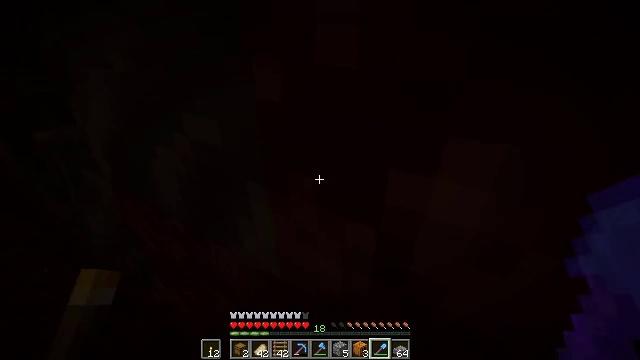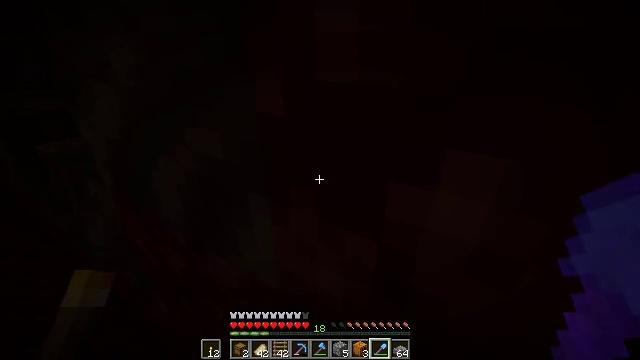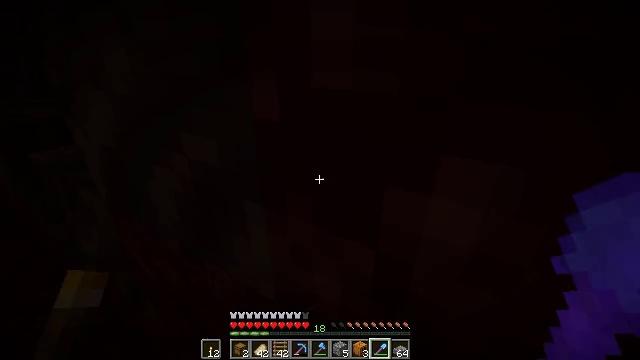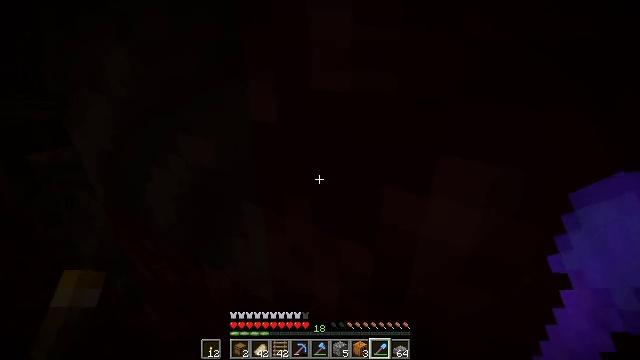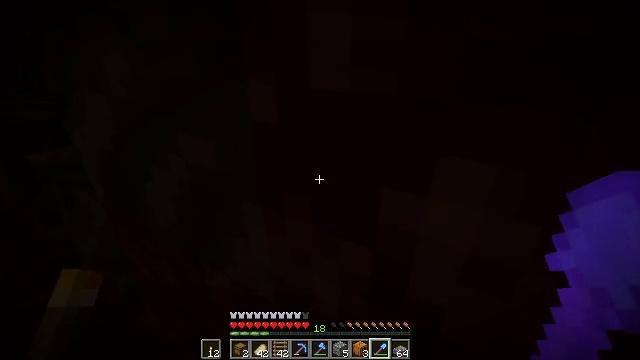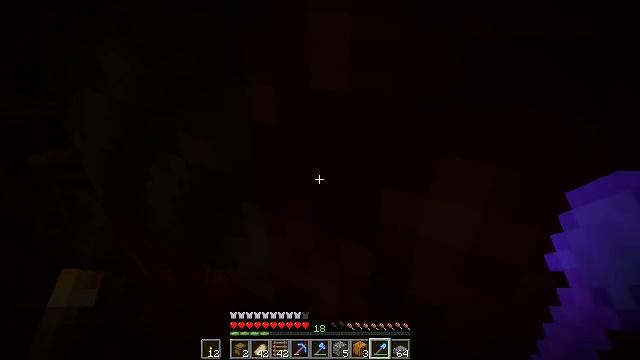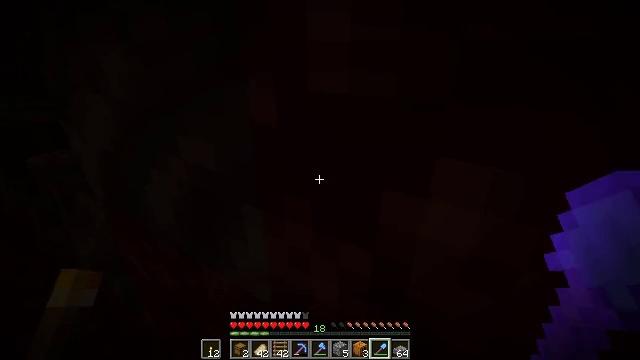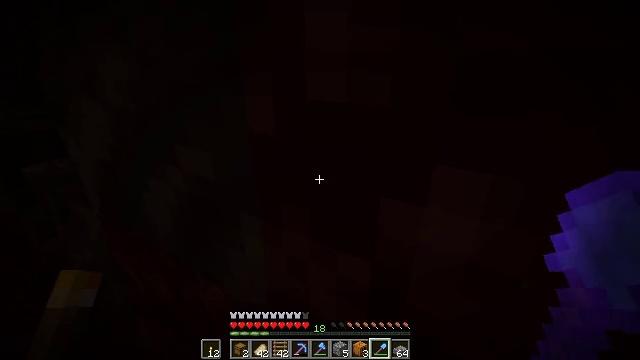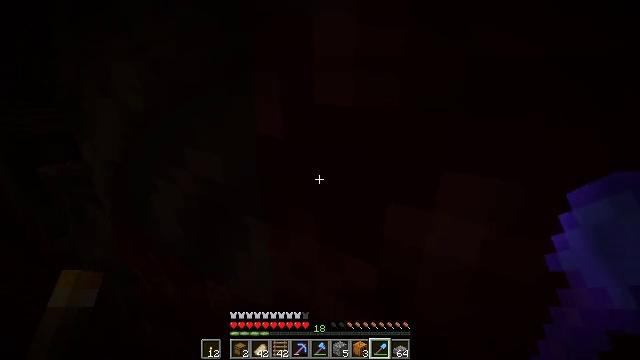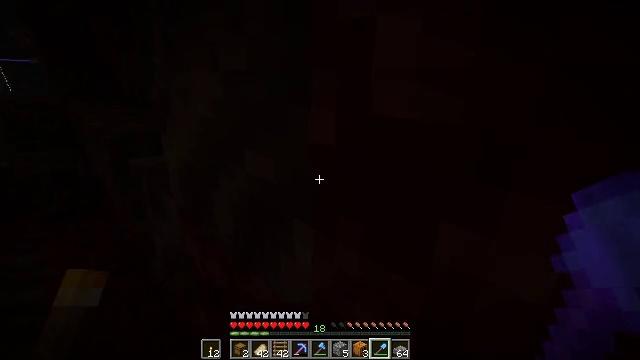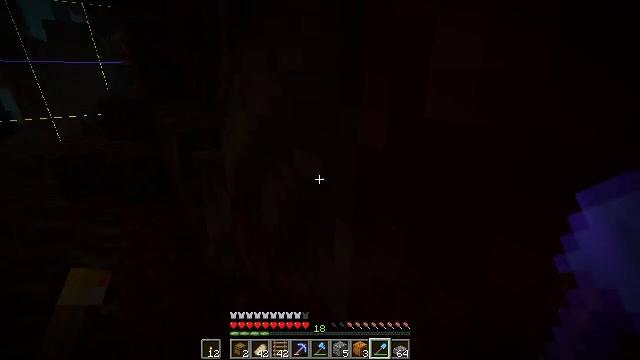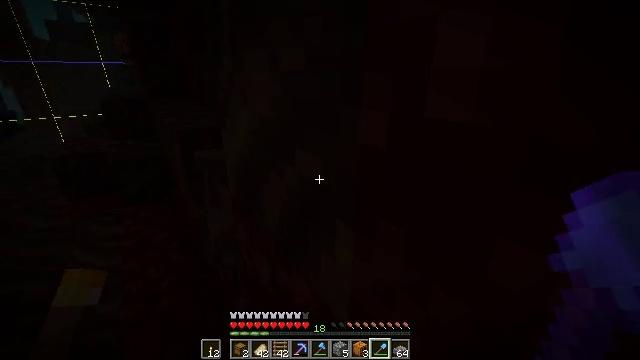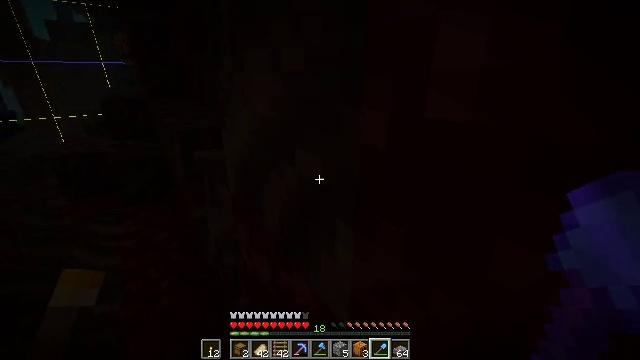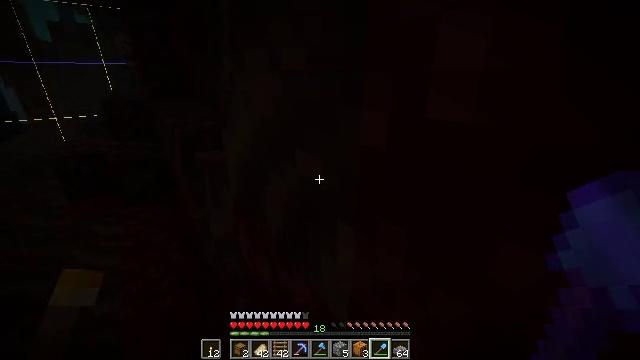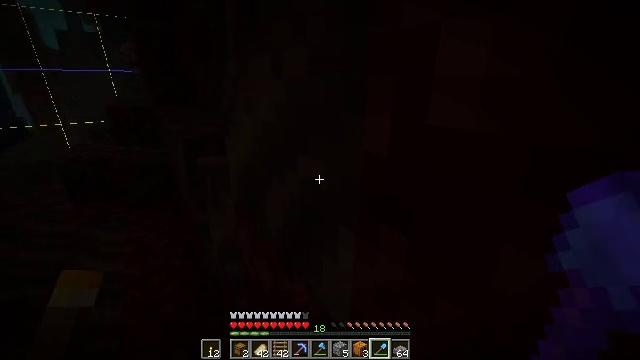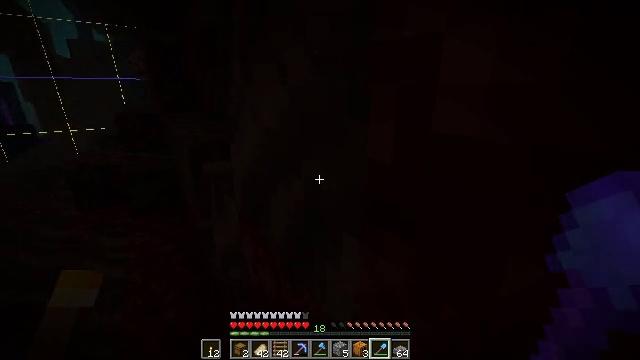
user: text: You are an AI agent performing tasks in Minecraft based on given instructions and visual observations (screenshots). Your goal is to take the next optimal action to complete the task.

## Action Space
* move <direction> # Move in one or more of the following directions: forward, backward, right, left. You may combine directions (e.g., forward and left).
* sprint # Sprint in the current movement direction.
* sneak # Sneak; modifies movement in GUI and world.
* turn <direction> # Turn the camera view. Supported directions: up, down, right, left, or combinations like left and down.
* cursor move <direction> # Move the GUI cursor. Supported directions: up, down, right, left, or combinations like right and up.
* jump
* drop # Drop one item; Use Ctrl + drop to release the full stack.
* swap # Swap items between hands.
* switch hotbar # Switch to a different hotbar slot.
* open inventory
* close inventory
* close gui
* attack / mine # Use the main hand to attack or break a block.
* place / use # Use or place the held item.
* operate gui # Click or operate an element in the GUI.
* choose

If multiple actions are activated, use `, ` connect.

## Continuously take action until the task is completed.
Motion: motion action
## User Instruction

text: Mine soul soil in the Nether.
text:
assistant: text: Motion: turn up
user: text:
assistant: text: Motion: turn up
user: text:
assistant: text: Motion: no_op
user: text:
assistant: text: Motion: no_op
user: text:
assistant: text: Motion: no_op
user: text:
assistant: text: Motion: no_op
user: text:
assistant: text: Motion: turn up
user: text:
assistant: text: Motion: turn left
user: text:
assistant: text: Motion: turn left and up
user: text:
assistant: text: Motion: turn left
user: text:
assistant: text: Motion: no_op
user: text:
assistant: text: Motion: no_op
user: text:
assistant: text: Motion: no_op
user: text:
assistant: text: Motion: turn up
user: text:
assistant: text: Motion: turn up
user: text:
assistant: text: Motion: turn left and up, attack / mine
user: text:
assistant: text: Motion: turn left and up, attack / mine
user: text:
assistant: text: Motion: turn left, attack / mine
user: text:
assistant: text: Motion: turn left, attack / mine
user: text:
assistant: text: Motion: turn left, attack / mine
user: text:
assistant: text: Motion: attack / mine
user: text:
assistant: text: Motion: no_op
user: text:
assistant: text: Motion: no_op
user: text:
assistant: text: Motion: turn left
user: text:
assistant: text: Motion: turn left
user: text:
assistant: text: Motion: no_op
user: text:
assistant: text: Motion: no_op
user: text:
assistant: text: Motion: no_op
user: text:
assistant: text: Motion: no_op
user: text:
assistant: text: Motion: no_op